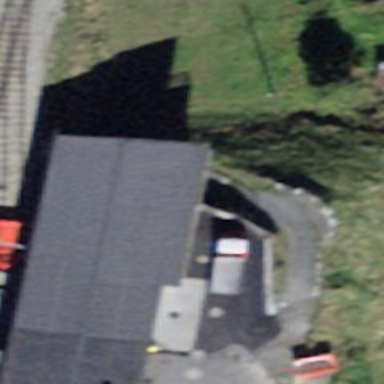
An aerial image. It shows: Garage building.